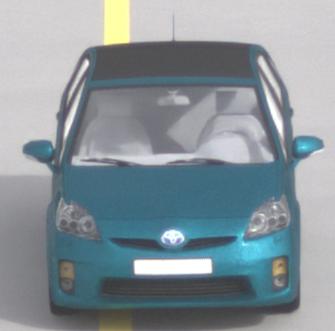
Make: Toyota
Model: Prius 1.5 Hybrid
Detailed model: Prius (HW2)
Model produced from: 2006/03
Model produced until: 2009/06
Doors: 5
Color: blue
Road condition: dry road
Daytime: morning or afternoon
Contrast: low contrast